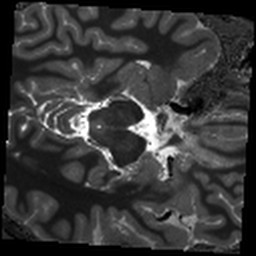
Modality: T1map
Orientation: axial
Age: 20
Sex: male